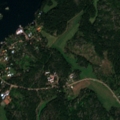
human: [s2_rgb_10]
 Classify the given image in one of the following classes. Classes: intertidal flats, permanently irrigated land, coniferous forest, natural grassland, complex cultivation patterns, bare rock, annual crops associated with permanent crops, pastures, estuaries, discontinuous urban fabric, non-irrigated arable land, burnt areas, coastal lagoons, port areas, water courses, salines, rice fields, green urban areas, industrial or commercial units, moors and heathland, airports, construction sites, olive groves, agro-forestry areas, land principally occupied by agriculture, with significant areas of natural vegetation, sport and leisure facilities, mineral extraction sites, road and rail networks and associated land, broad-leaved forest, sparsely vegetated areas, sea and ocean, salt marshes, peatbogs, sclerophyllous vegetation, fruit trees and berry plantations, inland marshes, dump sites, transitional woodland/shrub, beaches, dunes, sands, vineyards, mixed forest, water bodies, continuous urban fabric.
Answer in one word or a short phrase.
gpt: discontinuous urban fabric, coniferous forest, mixed forest, sea and ocean